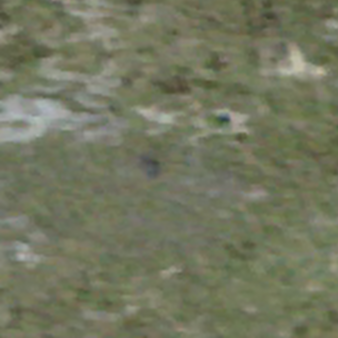
Label: other